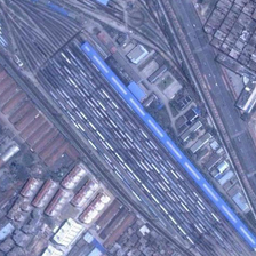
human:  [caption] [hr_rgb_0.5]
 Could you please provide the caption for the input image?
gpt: A long train has stopped on the railroad that is converging on the railway.

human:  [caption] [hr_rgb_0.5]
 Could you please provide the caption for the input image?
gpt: thoses railways are crammed with trains surrounded by buildings and a bustling road .

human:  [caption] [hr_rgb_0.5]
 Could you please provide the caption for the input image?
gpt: There is a road and a railway station between the two residential areas. There are several trains.

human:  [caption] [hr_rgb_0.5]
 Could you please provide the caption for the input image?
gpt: There are a few roads between two residential areas and a station.

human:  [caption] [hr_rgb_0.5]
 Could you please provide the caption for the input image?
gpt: The long trains that stop on the side-by-side railway lines merge into a single railway.